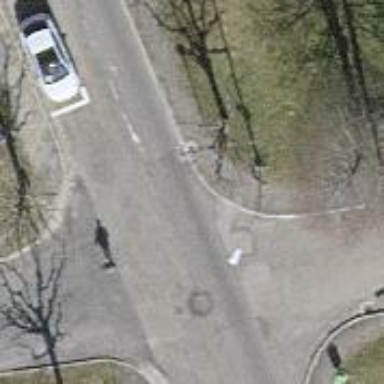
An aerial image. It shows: Sidewalk along the footway.